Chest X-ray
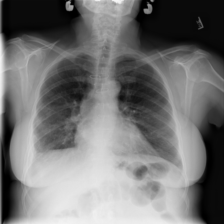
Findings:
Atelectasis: negative
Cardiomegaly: negative
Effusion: negative
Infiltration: negative
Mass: negative
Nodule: negative
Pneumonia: negative
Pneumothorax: negative
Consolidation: negative
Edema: negative
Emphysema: negative
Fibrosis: negative
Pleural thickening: negative
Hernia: negative